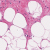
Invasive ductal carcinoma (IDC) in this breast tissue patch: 0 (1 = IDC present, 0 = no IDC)